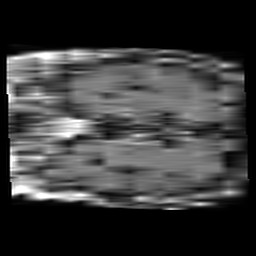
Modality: FLAIR
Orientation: coronal
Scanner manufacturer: philips
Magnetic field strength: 1.5 T
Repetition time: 6 s
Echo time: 0.12 s